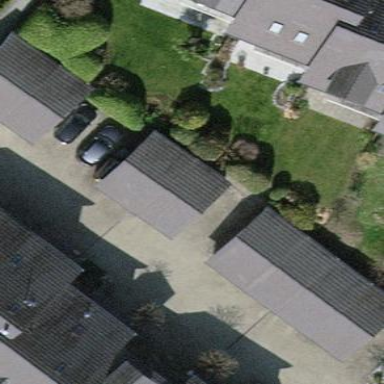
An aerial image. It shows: Group of garages.